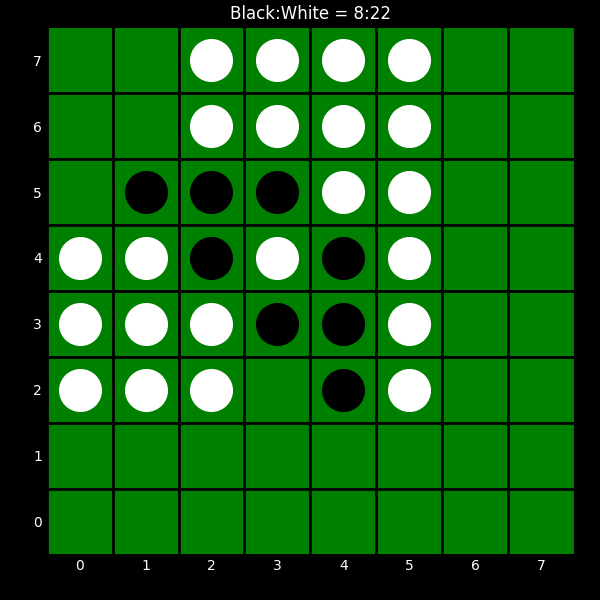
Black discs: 8
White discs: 22